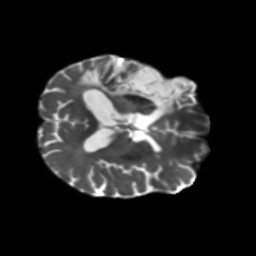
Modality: T2w
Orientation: axial
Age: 71
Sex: male
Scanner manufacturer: siemens
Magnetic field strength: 3 T
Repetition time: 5.47 s
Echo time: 0.0854 s